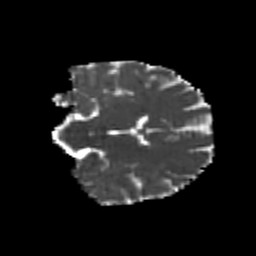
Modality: MD
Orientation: coronal
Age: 24
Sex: female
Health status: healthy
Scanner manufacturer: philips
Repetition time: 7.388 s
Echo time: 0.08599 s